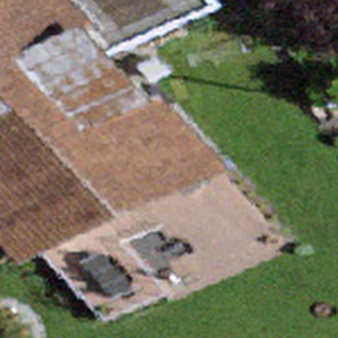
Label: other